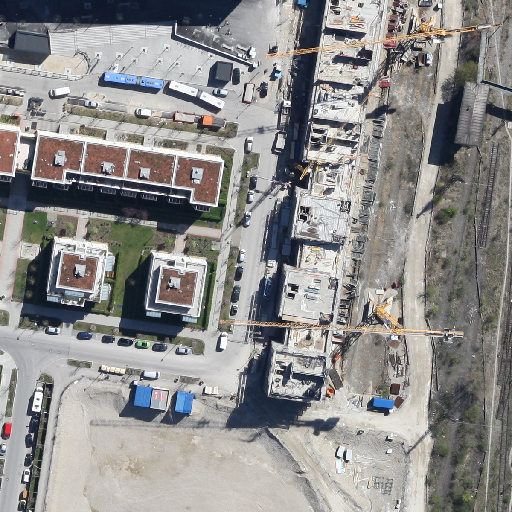
Referring expression: heavy-duty vehicle